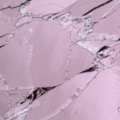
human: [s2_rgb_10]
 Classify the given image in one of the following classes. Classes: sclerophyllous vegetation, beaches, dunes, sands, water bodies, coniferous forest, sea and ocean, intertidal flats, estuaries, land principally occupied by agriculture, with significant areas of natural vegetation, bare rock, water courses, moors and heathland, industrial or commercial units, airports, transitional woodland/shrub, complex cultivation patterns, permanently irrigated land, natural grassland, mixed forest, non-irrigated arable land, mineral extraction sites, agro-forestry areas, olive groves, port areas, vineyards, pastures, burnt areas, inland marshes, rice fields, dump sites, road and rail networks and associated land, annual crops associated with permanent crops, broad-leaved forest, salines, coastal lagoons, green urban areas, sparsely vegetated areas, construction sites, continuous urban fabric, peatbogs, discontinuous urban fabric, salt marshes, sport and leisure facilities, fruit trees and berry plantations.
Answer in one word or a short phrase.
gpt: sea and ocean